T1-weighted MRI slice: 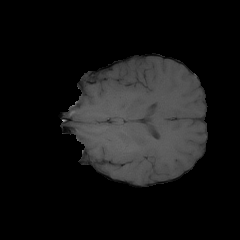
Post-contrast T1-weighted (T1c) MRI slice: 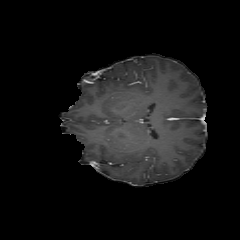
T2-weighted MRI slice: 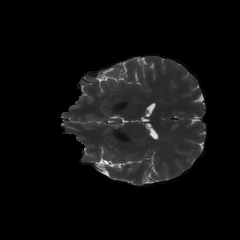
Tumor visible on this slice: no